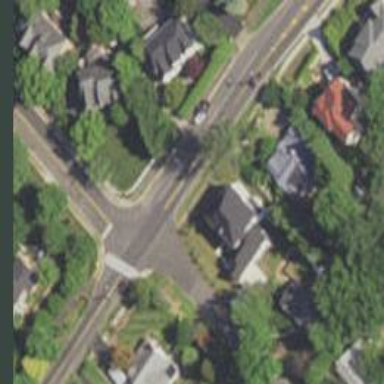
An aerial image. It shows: Unmarked crossing on footway.